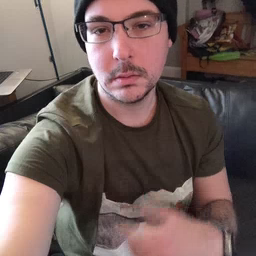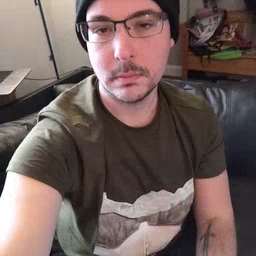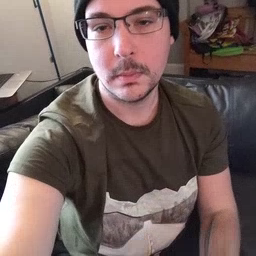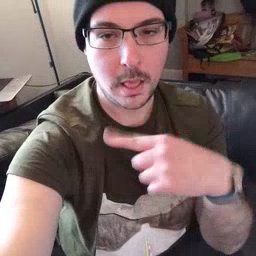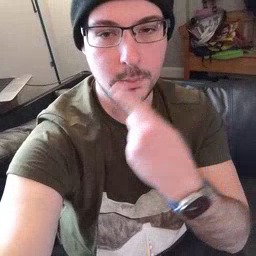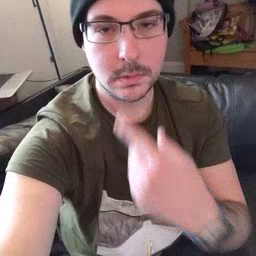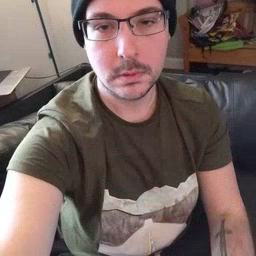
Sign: lips